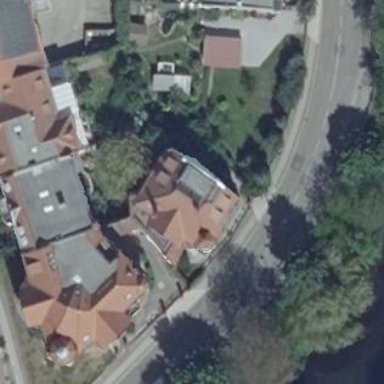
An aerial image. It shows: Building.